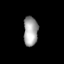
Tissue: lung
Cell type: Myeloid cells
Senescence score: 0.5739
Nuclear area (px): 414
Mean DAPI intensity: 163.244